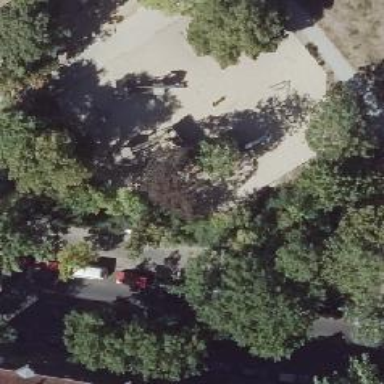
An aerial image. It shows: Playground structure.